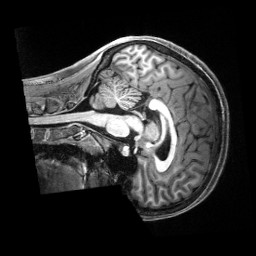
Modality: T1w
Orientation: sagittal
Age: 20
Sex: female
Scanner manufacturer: siemens
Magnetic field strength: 3 T
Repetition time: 2.5 s
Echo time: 0.00222 s